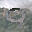
Label: 9